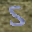
Label: 5